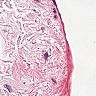
Metastatic tissue present: no